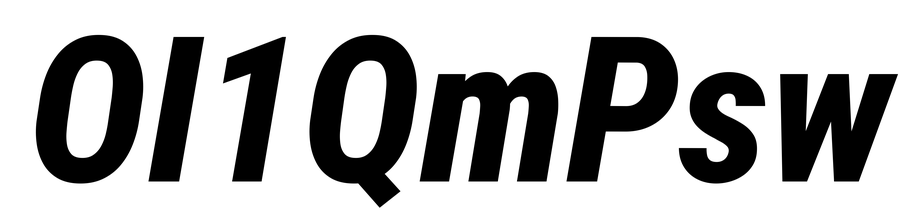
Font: Roboto-Italic_Condensed_ExtraBold_Italic